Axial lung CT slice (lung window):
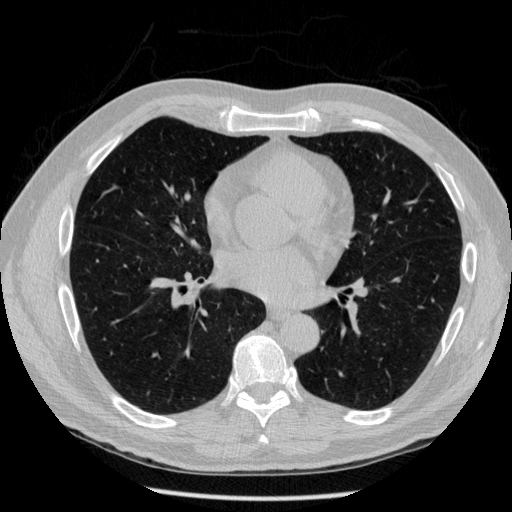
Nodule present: no